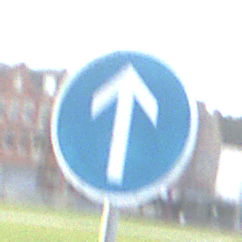
Verkehrszeichen: VorgeschriebeneFahrtrichtungGeradeaus
Umgebung: Outdoor, Suburban
Tageszeit: MorningAfternoon
Wetter: PartlyCloudy
Licht: Natural
Jahreszeit: NotSpecified
Kontrast: MediumContrast